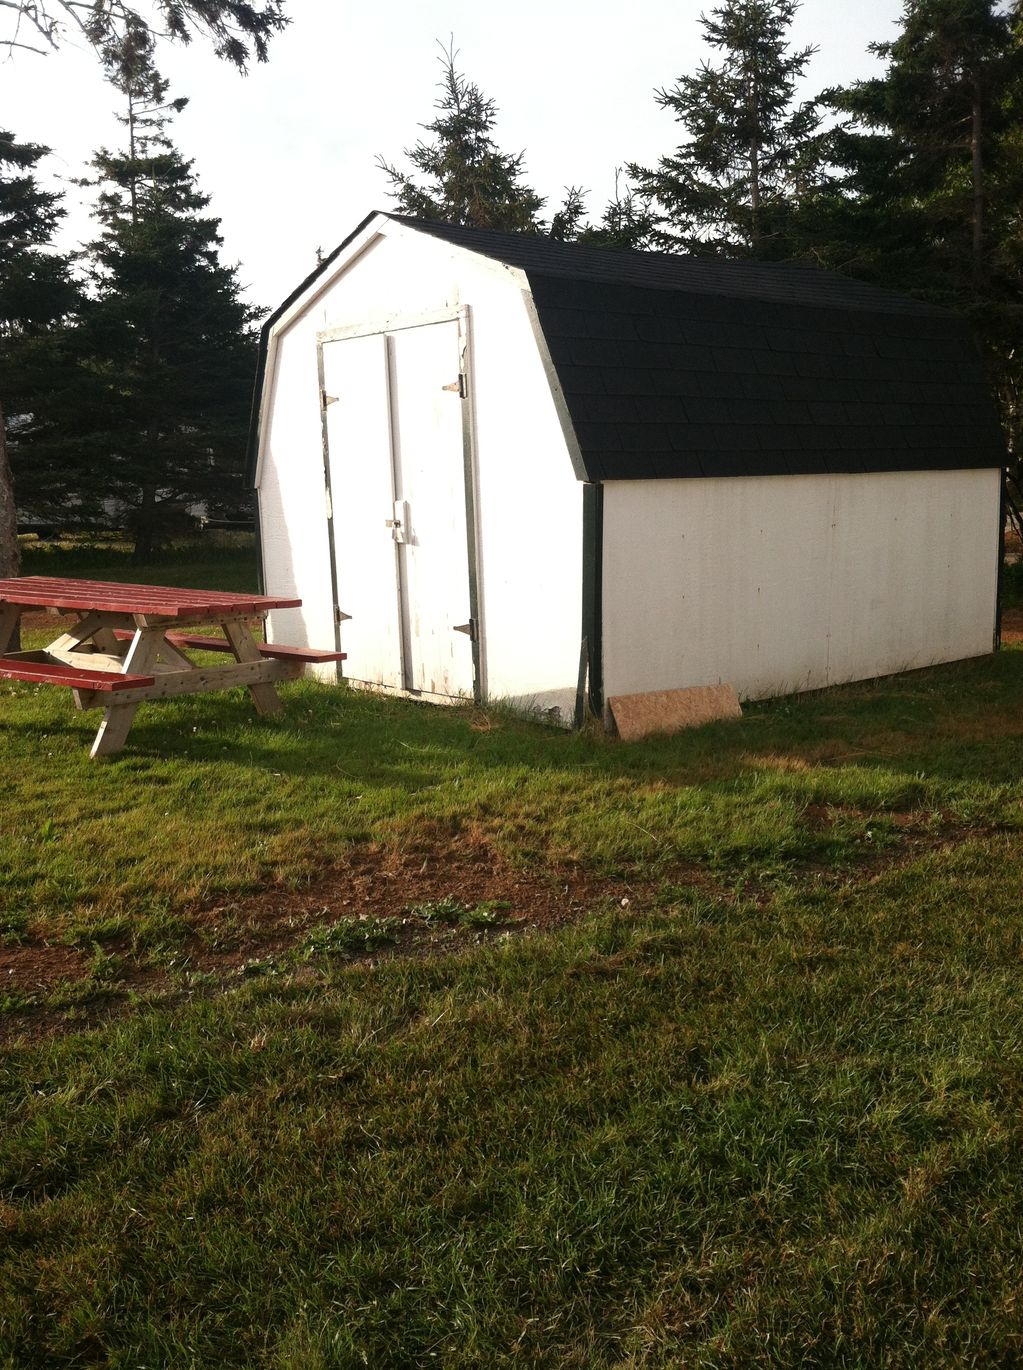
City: charlottetown